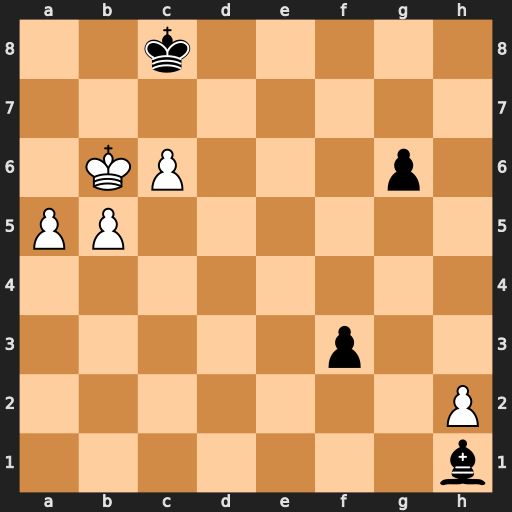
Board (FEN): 2k5/8/1KP3p1/PP6/8/5p2/7P/7b
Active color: w
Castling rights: -
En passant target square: -
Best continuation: a6 f2 a7